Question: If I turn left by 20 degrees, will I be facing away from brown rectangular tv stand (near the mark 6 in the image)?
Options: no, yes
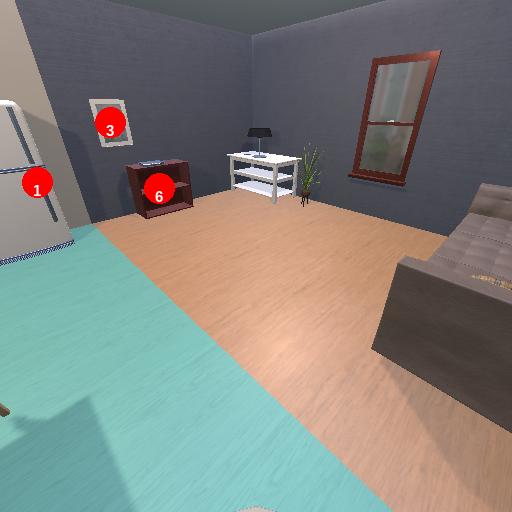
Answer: no